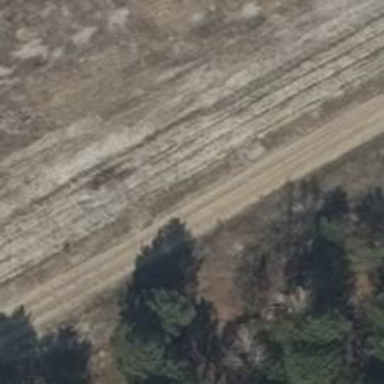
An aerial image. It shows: Sandy track with grade 4 tracktype.